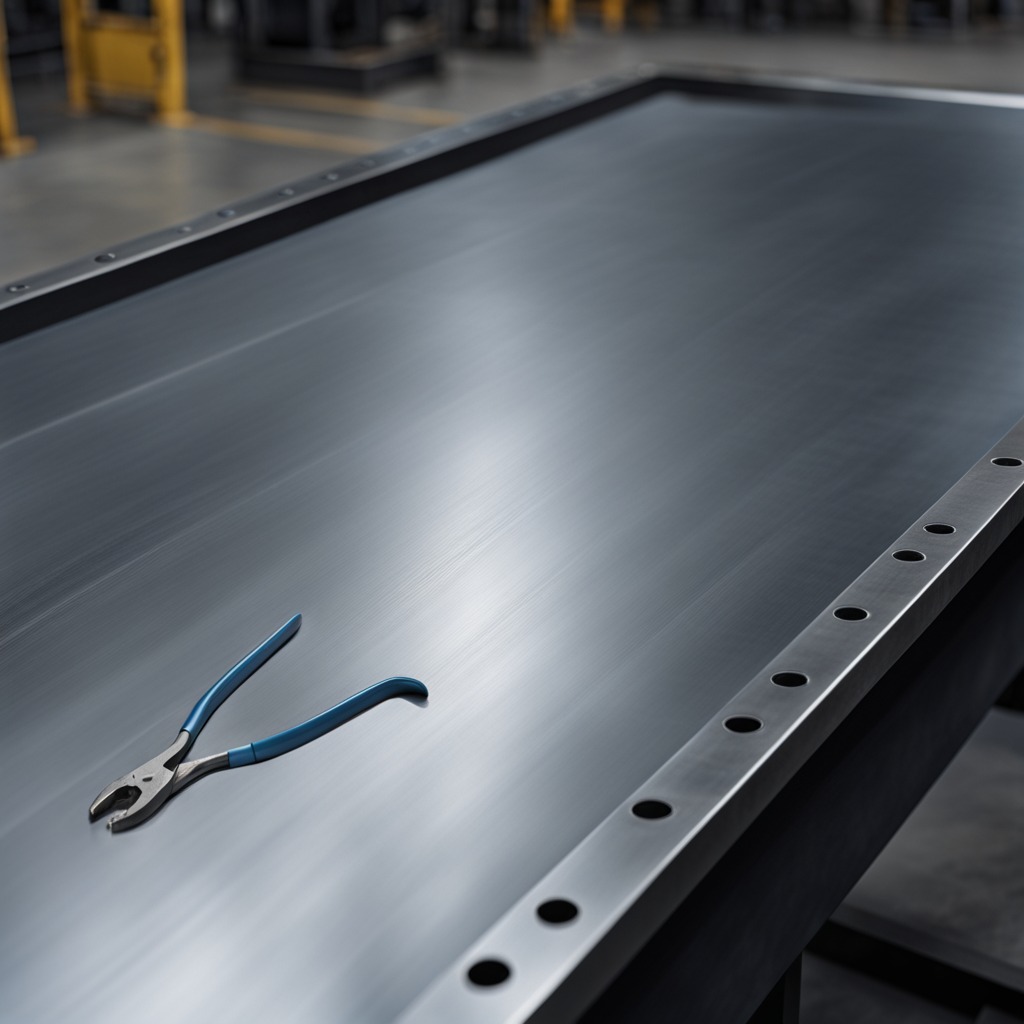
A plier is lying on a cold steel table in a mining workshop.